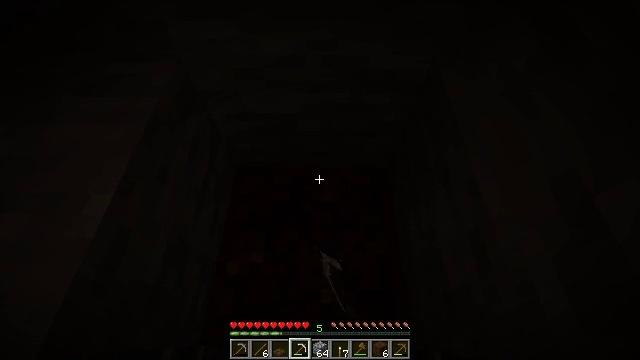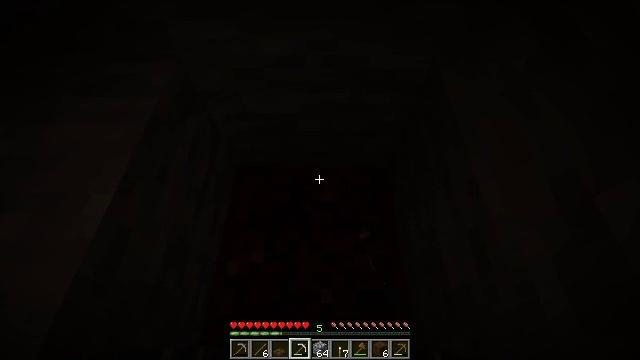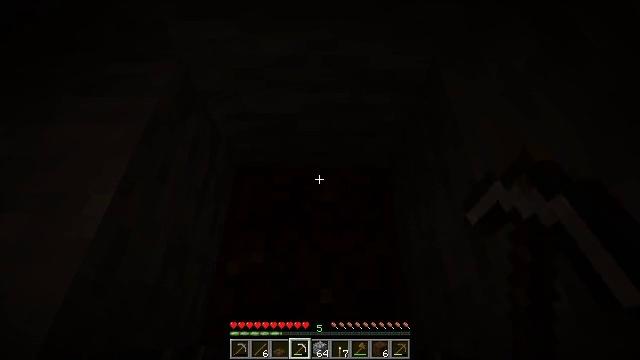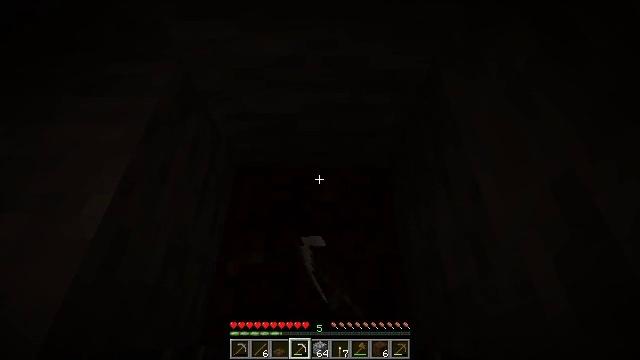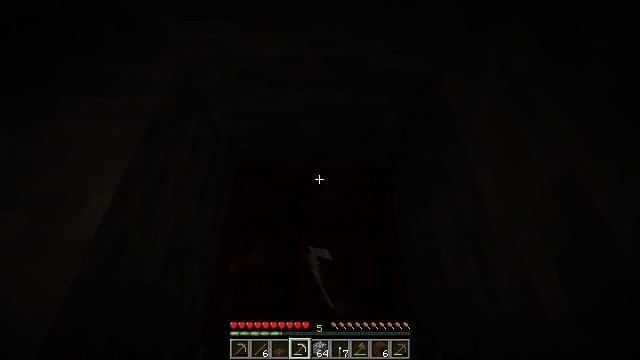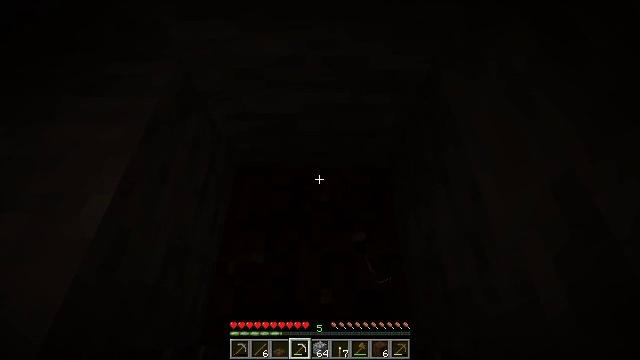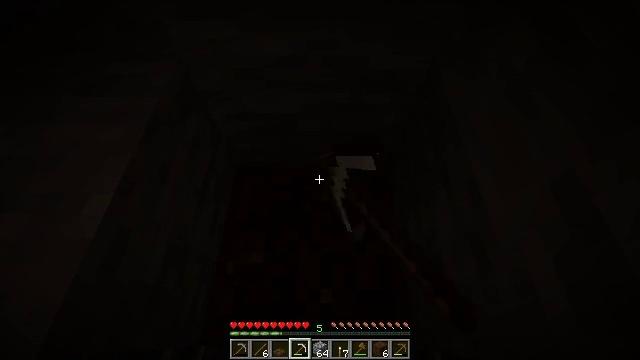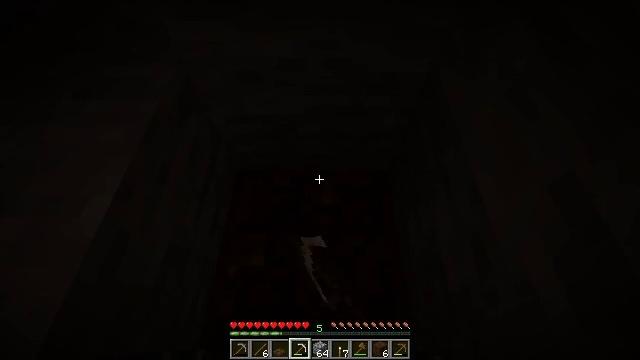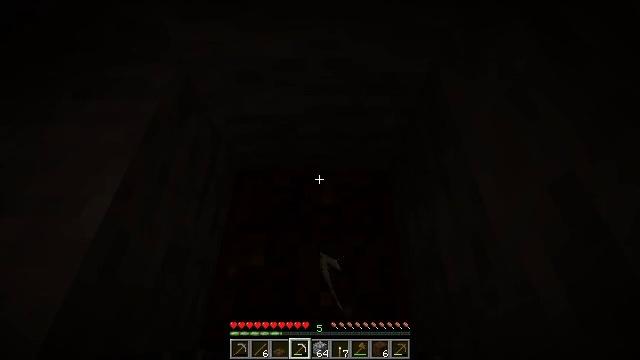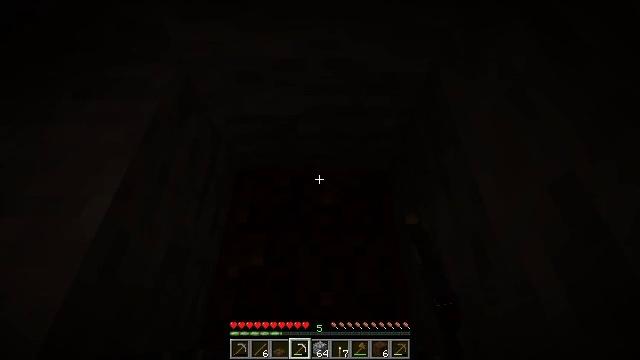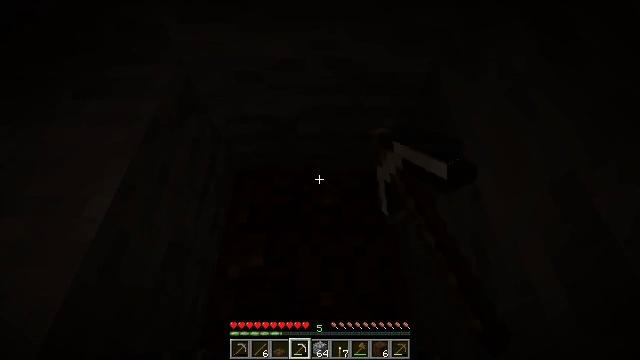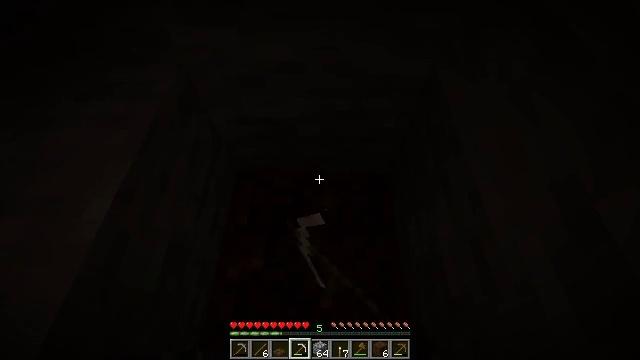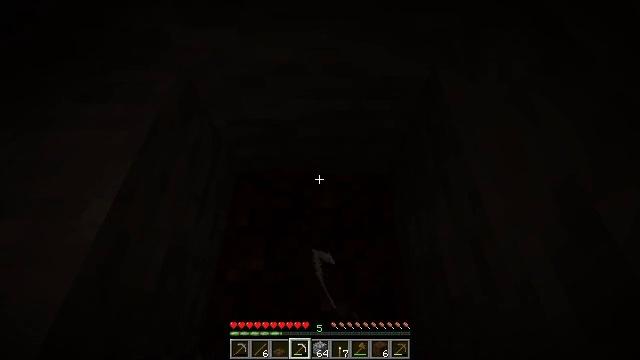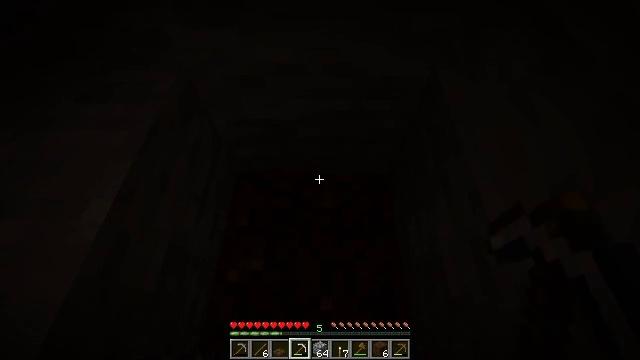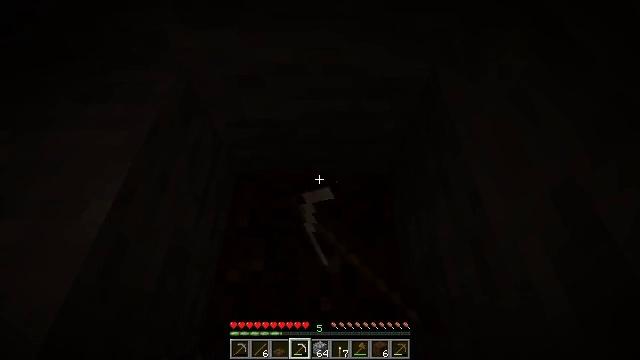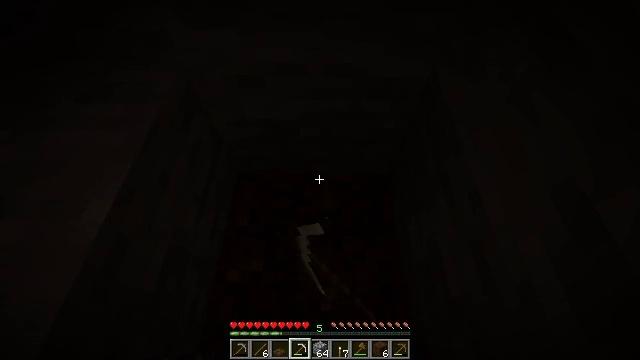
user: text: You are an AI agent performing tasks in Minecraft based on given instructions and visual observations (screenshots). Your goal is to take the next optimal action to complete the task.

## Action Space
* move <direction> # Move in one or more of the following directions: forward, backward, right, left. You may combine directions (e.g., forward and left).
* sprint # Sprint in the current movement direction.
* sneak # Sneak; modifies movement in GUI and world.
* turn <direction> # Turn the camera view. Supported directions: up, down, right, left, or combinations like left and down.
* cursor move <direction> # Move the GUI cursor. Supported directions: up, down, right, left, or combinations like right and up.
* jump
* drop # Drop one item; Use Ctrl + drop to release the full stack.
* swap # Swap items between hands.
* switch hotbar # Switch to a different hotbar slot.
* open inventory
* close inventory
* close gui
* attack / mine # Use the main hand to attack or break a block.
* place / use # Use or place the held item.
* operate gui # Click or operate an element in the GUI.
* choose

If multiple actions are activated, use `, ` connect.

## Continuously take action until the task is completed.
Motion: motion action
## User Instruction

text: Attack the dark oak trapdoor to remove it.
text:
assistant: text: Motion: attack / mine
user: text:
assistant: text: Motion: attack / mine
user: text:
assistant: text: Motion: attack / mine
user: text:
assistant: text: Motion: attack / mine
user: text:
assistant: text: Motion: attack / mine
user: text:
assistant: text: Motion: attack / mine
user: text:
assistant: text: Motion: attack / mine
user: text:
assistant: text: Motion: attack / mine
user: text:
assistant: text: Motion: attack / mine
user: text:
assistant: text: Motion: attack / mine
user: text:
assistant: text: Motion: attack / mine
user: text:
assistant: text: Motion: attack / mine
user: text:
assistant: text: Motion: attack / mine
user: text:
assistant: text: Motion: attack / mine
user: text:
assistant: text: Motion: attack / mine
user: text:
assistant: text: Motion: attack / mine
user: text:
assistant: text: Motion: attack / mine
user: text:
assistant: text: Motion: attack / mine
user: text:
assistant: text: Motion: attack / mine
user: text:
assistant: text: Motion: attack / mine
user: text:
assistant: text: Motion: attack / mine
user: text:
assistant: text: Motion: attack / mine
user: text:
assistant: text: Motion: attack / mine
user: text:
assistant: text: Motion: attack / mine